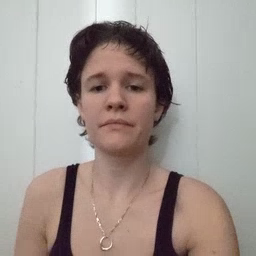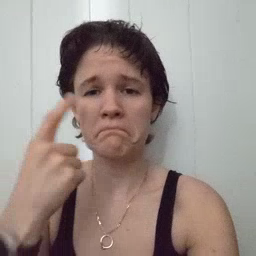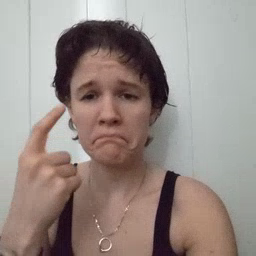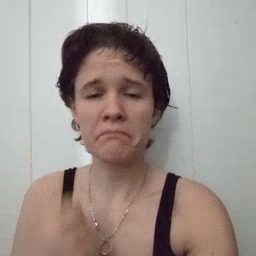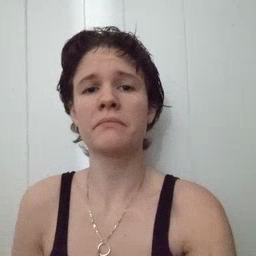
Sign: cry